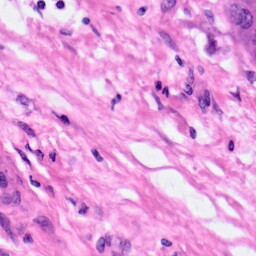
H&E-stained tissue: Pancreatic